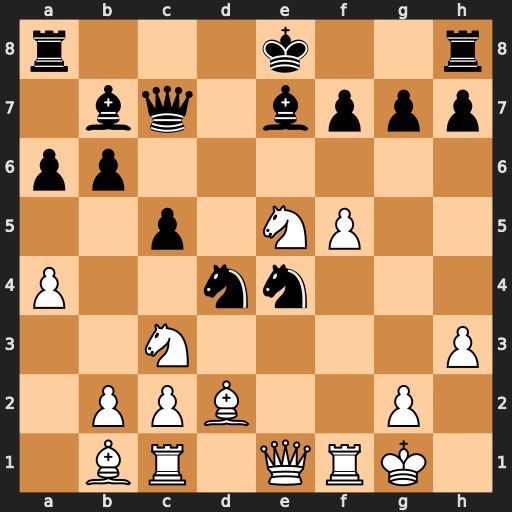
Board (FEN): r3k2r/1bq1bppp/pp6/2p1NP2/P2nn3/2N4P/1PPB2P1/1BR1QRK1
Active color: w
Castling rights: kq
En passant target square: -
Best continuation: Nxe4 Qxe5 c3